Question: Here is the containing PHP file:
'''
<?php
session_start();
include("../includes/dbcxnfunction.inc");
$billid = $_POST['billid'];
$userid = $_SESSION['userid'];
$query = "IF EXISTS ( SELECT * FROM favoritebills WHERE userid = '$userid' AND billid = '$billid' )
DELETE FROM favoritebills WHERE userid = '$userid' and billid = '$billid'
ELSE
INSERT INTO favoritebills (userid,billid) VALUES($userid,$billid) ";
$result = mysqli_query(dbcxn('bill'),$query)
or exit("Couldn't execute query for favorites");
if($result)
{
$request = "true";
}
else
{
$request = "false";
}
echo $request;
?>
'''
The query is:
'''
"IF EXISTS ( SELECT * FROM favoritebills WHERE userid = '$userid' AND billid = '$billid' )
DELETE FROM favoritebills WHERE userid = '$userid' and billid = '$billid'
ELSE
INSERT INTO favoritebills (userid,billid) VALUES($userid,$billid) ";
'''
userid and billid are both integers.
This is my network tab:

In my .js file I have 'console.log(response);'
The console is logging "Couldn't execute query for favorites"
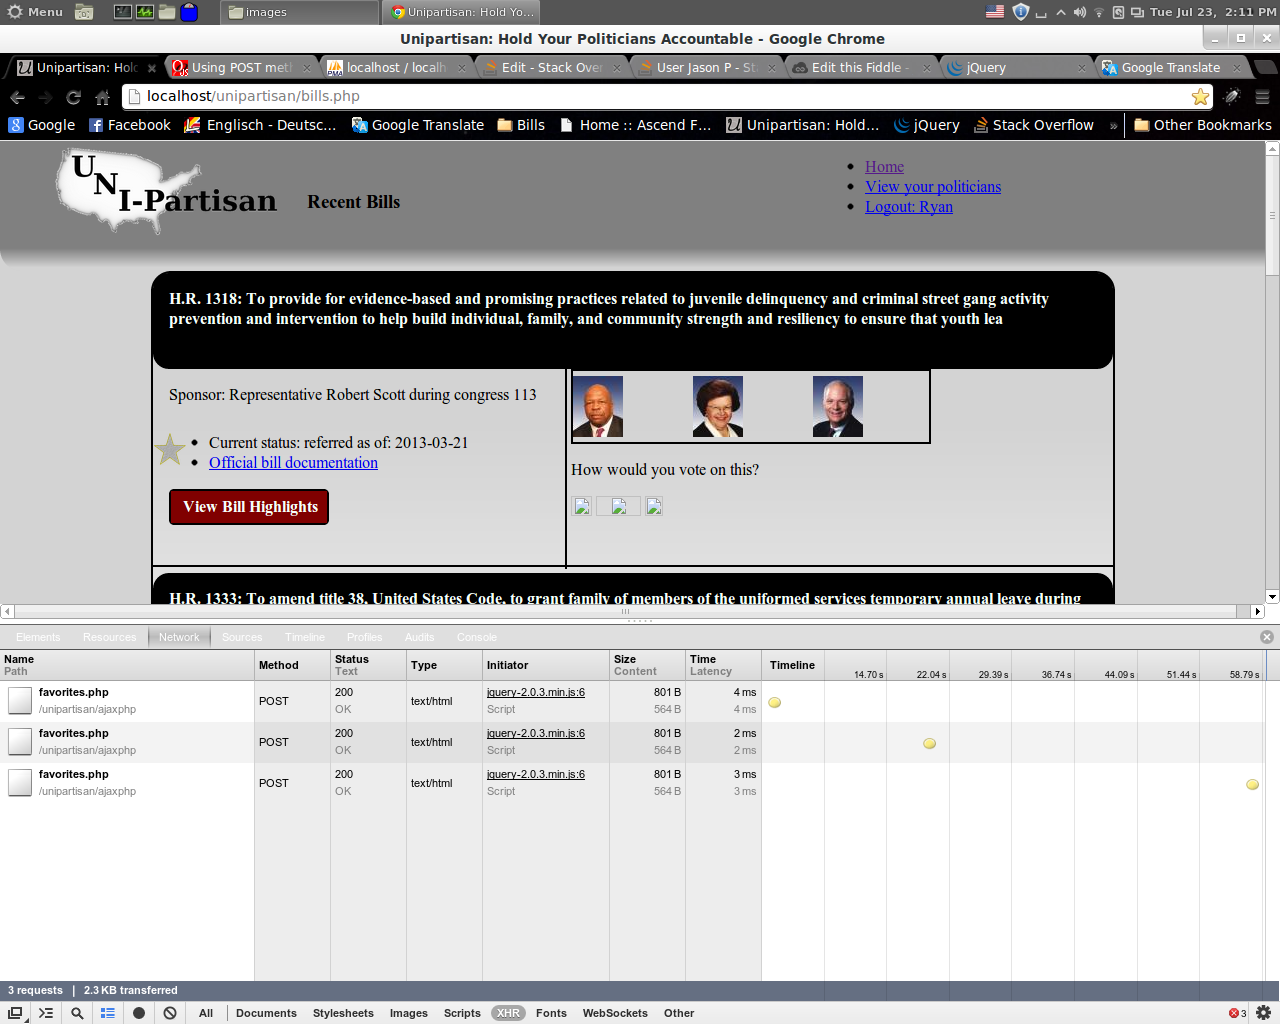
Answer: You can't use 'IF' as a statement in a query, it can only be used in a stored procedure. To do what you want, you need two separate queries. Try this:
'''
$del_query = "DELETE FROM favoritebills WHERE userid = '$userid' and billid = '$billid'";
$ins_query = "INSERT INTO favoritebills (userid,billid) VALUES($userid,$billid) ";
$res = mysqli_query(dbcxn('bill'),$del_query)
or die ("Couldn't execute DELETE query: " . dbxcn('bill')->error);
if (dbcxn('bill')->affected_rows == 0) { // The row didn't exist, so add it
$res = mysqli_query(dbcxn('bill'),$ins_query)
or die ("Couldn't execute INSERT query: " . dbxcn('bill')->error);
}
$result = "true"; // No need to test for false, since we die above in that case
'''